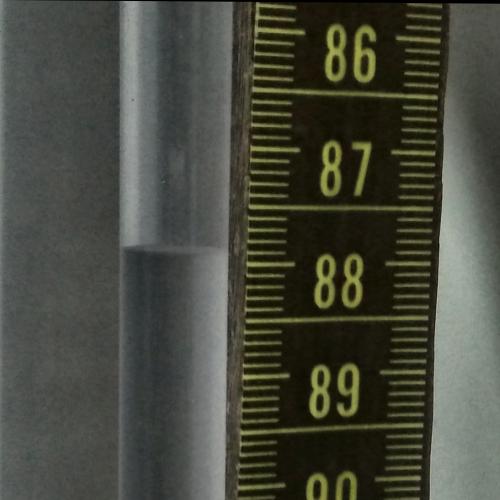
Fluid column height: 87.9 cm